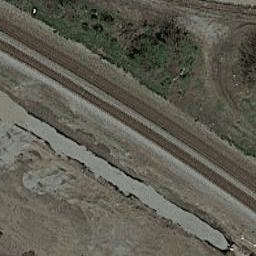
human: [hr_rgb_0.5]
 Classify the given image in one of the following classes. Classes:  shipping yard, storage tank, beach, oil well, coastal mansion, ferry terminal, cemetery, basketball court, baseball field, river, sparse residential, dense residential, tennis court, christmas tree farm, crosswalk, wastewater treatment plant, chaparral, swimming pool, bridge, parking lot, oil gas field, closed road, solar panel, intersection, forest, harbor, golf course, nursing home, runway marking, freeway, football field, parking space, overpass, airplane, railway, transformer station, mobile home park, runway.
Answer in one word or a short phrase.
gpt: railway